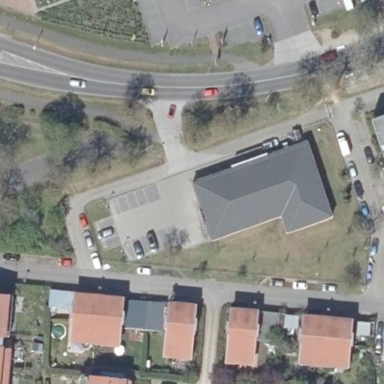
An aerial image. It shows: Building.